Question: For the last few days, my Domino Designer (9.0.1) has been "forgetting" the applications which show in my Applications Eclipse View. It was initially sporadic, so not every day, and I thought it was a one-off, temporary thing. Now it is throwing a fun error.

I should also add that, after a suggestion from a co-worker, I renamed my workspace folder, and that allowed me to re-build it from scratch and it is back to a working state. So to qualify this, it is no longer an immediate crisis (which would prevent my using Designer to interact with an nsf), it's more of a:
1. curiosity, instead of show stopper
2. training moment, so I can learn what the heck this all means
3. hope, that some of my learned fellow developers can bequeath some excellent skills, in troubleshooting and reading this error (since all I see is a null pointer exception, in relation to my com.ibm.designer.domino.navigator.DDViewer and my org.eclipse.ui.internal.Workbench*)
Any input would be appreciated. I will regard this question as "answered" if I am able to better orientate myself in my troubleshooting efforts; in order to eliminate such a heavy handed approach to "fixing" my Designer environment, should this arise again.
Full text of the error from the image:
'''
java.lang.NullPointerException
at com.ibm.icu.text.RuleBasedCollator.getFirstUnmatchedOffset(Unknown Source)
at com.ibm.icu.text.RuleBasedCollator.compare(Unknown Source)
at com.ibm.designer.domino.navigator.DesignerNavResourceComparator.compare(Unknown Source)
at org.eclipse.jface.viewers.ViewerComparator$1.compare(Unknown Source)
at java.util.Arrays.mergeSort(Unknown Source)
at java.util.Arrays.sort(Unknown Source)
at java.util.Arrays.sort(Unknown Source)
at org.eclipse.jface.viewers.ViewerComparator.sort(Unknown Source)
at org.eclipse.jface.viewers.StructuredViewer.getSortedChildren(Unknown Source)
at com.ibm.designer.domino.navigator.DDViewer.getChildren(Unknown Source)
at com.ibm.designer.domino.navigator.DDViewer.internalRefresh(Unknown Source)
at com.ibm.designer.domino.navigator.DDViewer.inputChanged(Unknown Source)
at org.eclipse.jface.viewers.ContentViewer.setInput(Unknown Source)
at org.eclipse.jface.viewers.StructuredViewer.setInput(Unknown Source)
at com.ibm.designer.domino.navigator.DDNavigator.refreshContents(Unknown Source)
at com.ibm.designer.domino.navigator.DDNavigator.createPartControl(Unknown Source)
at org.eclipse.ui.internal.ViewReference.createPartHelper(Unknown Source)
at org.eclipse.ui.internal.ViewReference.createPart(Unknown Source)
at org.eclipse.ui.internal.WorkbenchPartReference.getPart(Unknown Source)
at org.eclipse.ui.internal.WorkbenchPage$ActivationList.setActive(Unknown Source)
at org.eclipse.ui.internal.WorkbenchPage$17.runWithException(Unknown Source)
at org.eclipse.ui.internal.StartupThreading$StartupRunnable.run(Unknown Source)
at org.eclipse.swt.widgets.Synchronizer.syncExec(Unknown Source)
at org.eclipse.ui.internal.UISynchronizer.syncExec(Unknown Source)
at org.eclipse.swt.widgets.Display.syncExec(Unknown Source)
at org.eclipse.ui.internal.StartupThreading.runWithoutExceptions(Unknown Source)
at org.eclipse.ui.internal.WorkbenchPage.restoreState(Unknown Source)
at org.eclipse.ui.internal.WorkbenchWindow.restoreState(Unknown Source)
at com.ibm.rcp.personality.framework.internal.PersonalityWindowStateStore.restoreState(Unknown Source)
at com.ibm.rcp.platform.personality.DefaultWorkbenchWindowAdvisor.postWindowCreate(Unknown Source)
at com.ibm.designer.domino.rcp.personality.DesignerWorkbenchWindowAdvisor.postWindowCreate(Unknown Source)
at org.eclipse.ui.internal.WorkbenchWindow.fireWindowCreated(Unknown Source)
at org.eclipse.ui.internal.WorkbenchWindow.open(Unknown Source)
at org.eclipse.ui.internal.Workbench$22.runWithException(Unknown Source)
at org.eclipse.ui.internal.StartupThreading$StartupRunnable.run(Unknown Source)
at org.eclipse.swt.widgets.RunnableLock.run(Unknown Source)
at org.eclipse.swt.widgets.Synchronizer.runAsyncMessages(Unknown Source)
at org.eclipse.swt.widgets.Display.runAsyncMessages(Unknown Source)
at org.eclipse.swt.widgets.Display.readAndDispatch(Unknown Source)
at org.eclipse.ui.application.WorkbenchAdvisor.openWindows(Unknown Source)
at com.ibm.rcp.personality.framework.internal.RCPWorkbenchAdvisor.openWindows(Unknown Source)
at org.eclipse.ui.internal.Workbench$27.runWithException(Unknown Source)
at org.eclipse.ui.internal.StartupThreading$StartupRunnable.run(Unknown Source)
at org.eclipse.swt.widgets.Synchronizer.syncExec(Unknown Source)
at org.eclipse.ui.internal.UISynchronizer.syncExec(Unknown Source)
at org.eclipse.swt.widgets.Display.syncExec(Unknown Source)
at org.eclipse.ui.internal.StartupThreading.runWithoutExceptions(Unknown Source)
at org.eclipse.ui.internal.Workbench.init(Unknown Source)
at org.eclipse.ui.internal.Workbench.runUI(Unknown Source)
at org.eclipse.ui.internal.Workbench.access$4(Unknown Source)
at org.eclipse.ui.internal.Workbench$5.run(Unknown Source)
at org.eclipse.core.databinding.observable.Realm.runWithDefault(Unknown Source)
at org.eclipse.ui.internal.Workbench.createAndRunWorkbench(Unknown Source)
at org.eclipse.ui.PlatformUI.createAndRunWorkbench(Unknown Source)
at com.ibm.rcp.personality.framework.internal.RCPApplication.run(Unknown Source)
at sun.reflect.NativeMethodAccessorImpl.invoke0(Native Method)
at sun.reflect.NativeMethodAccessorImpl.invoke(Unknown Source)
at sun.reflect.DelegatingMethodAccessorImpl.invoke(Unknown Source)
at java.lang.reflect.Method.invoke(Unknown Source)
at org.eclipse.equinox.internal.app.EclipseAppContainer.callMethodWithException(Unknown Source)
at org.eclipse.equinox.internal.app.EclipseAppHandle.run(Unknown Source)
at org.eclipse.core.runtime.internal.adaptor.EclipseAppLauncher.runApplication(Unknown Source)
at org.eclipse.core.runtime.internal.adaptor.EclipseAppLauncher.start(Unknown Source)
at org.eclipse.core.runtime.adaptor.EclipseStarter.run(Unknown Source)
at org.eclipse.core.runtime.adaptor.EclipseStarter.run(Unknown Source)
at sun.reflect.NativeMethodAccessorImpl.invoke0(Native Method)
at sun.reflect.NativeMethodAccessorImpl.invoke(Unknown Source)
at sun.reflect.DelegatingMethodAccessorImpl.invoke(Unknown Source)
at java.lang.reflect.Method.invoke(Unknown Source)
at org.eclipse.equinox.launcher.Main.invokeFramework(Unknown Source)
at org.eclipse.equinox.launcher.Main.basicRun(Unknown Source)
at org.eclipse.equinox.launcher.Main.run(Unknown Source)
at com.ibm.rcp.core.internal.launcher.Main.startLaunch(Unknown Source)
at com.ibm.rcp.core.internal.launcher.Main.main(Unknown Source)
at com.ibm.rcp.core.internal.launcher.Main.run(Unknown Source)
'''
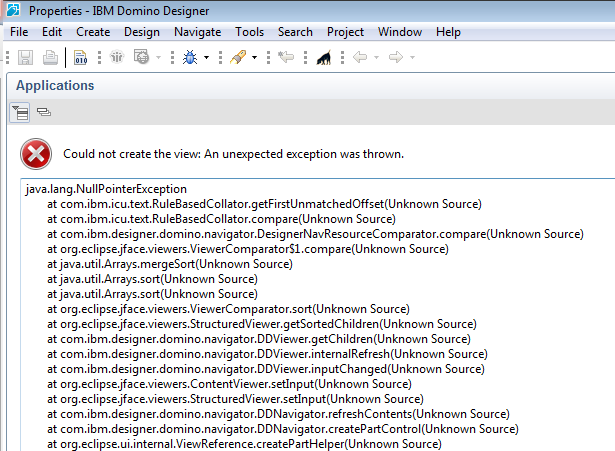
Answer: This issue has been reported to IBM development as SPR TMDS97PURR. In that instance the developer designer client had crashed and then it failed in the way you mentioned.
They deleted their workspace and carried on. Development were unable to reproduce the issue and closed it off as not reproducible.
If you are able to open a PMR, you can have your broken workspace submitted to the SPR, if you want them to investigate further.